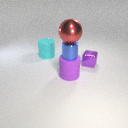
small blue metal cylinder below large red metal sphere